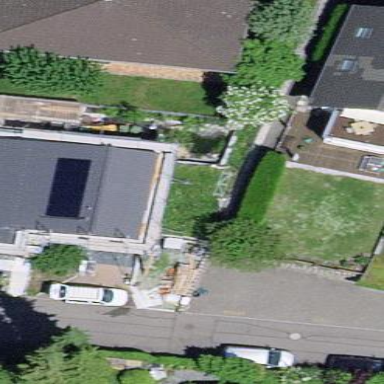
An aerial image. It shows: Building.